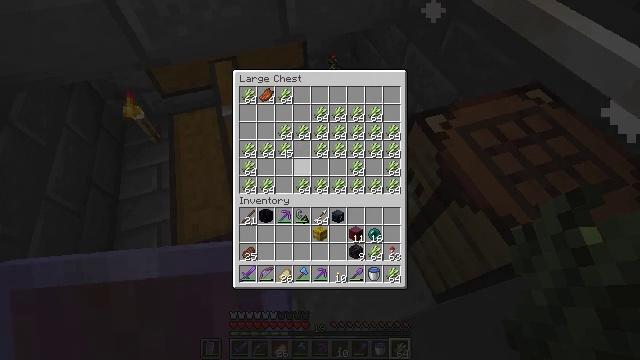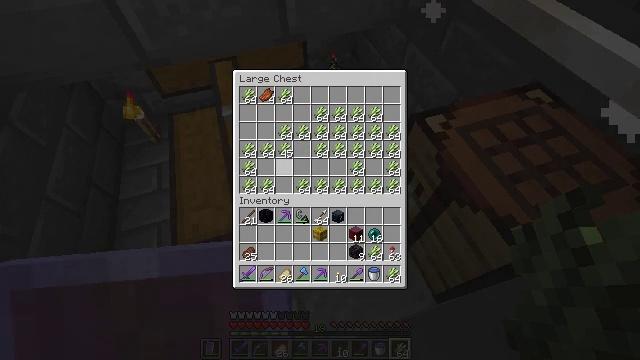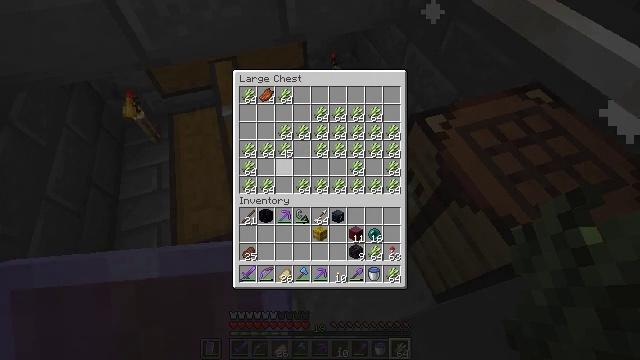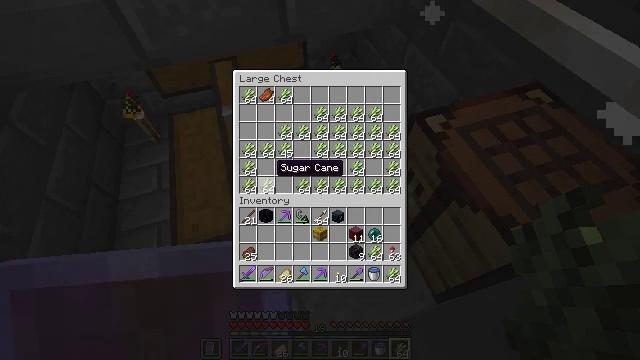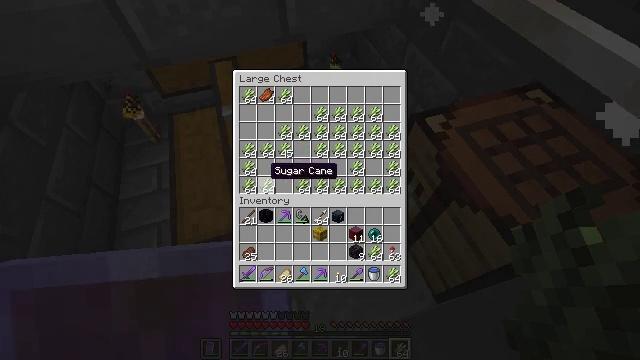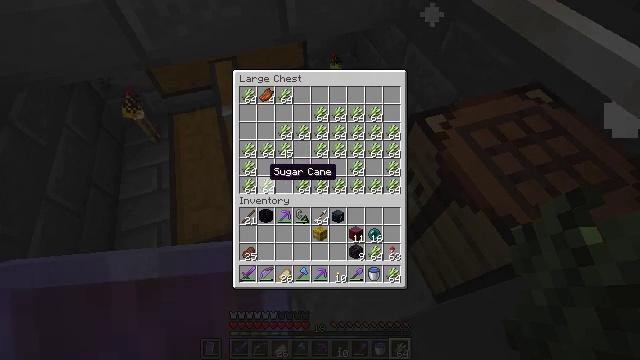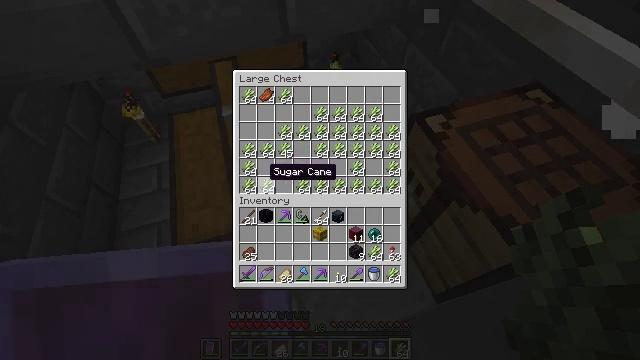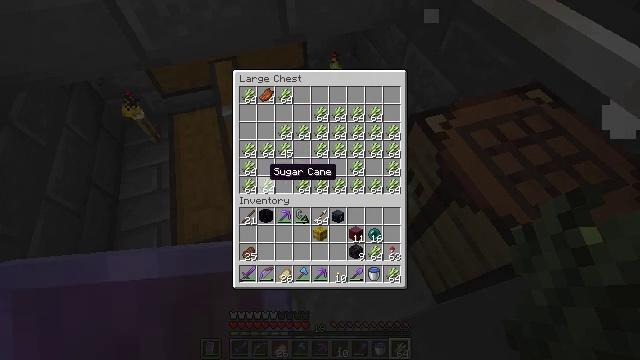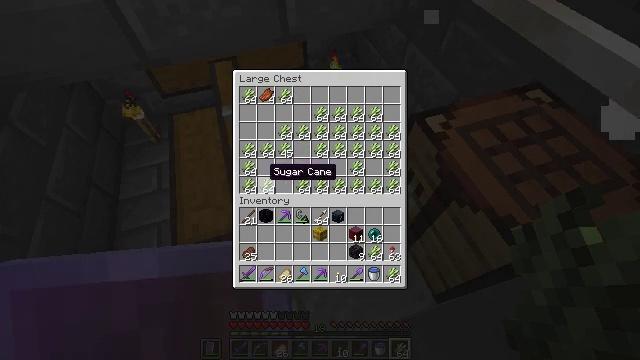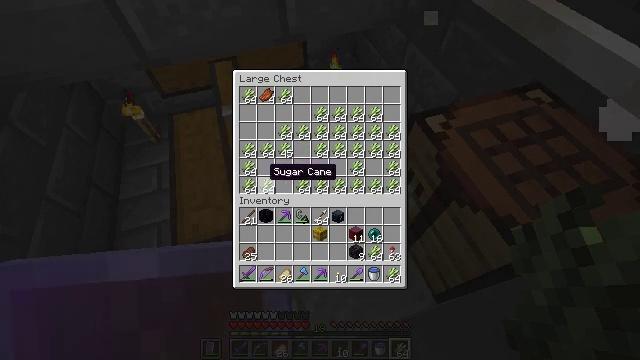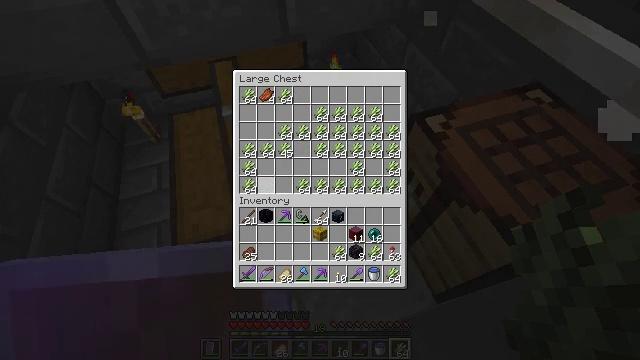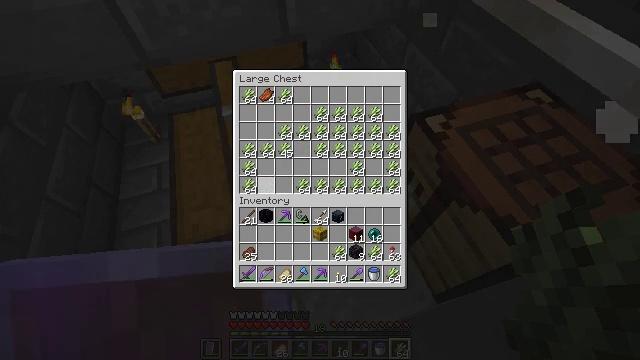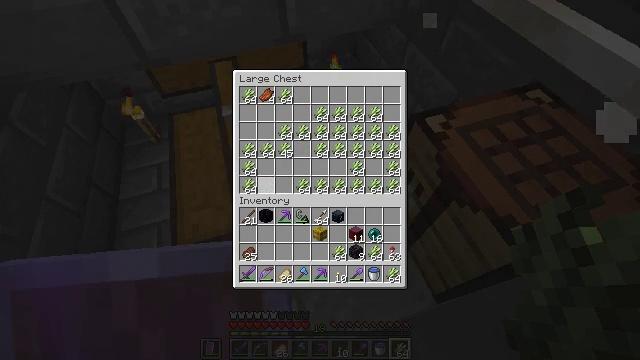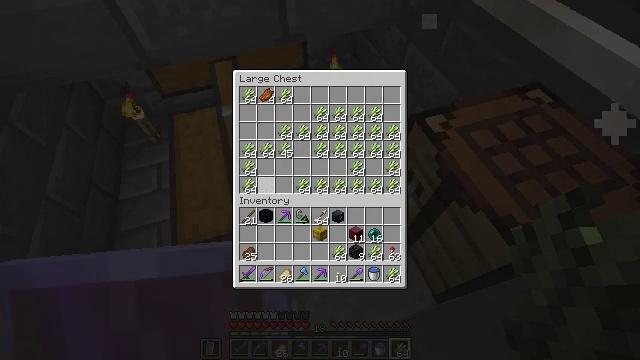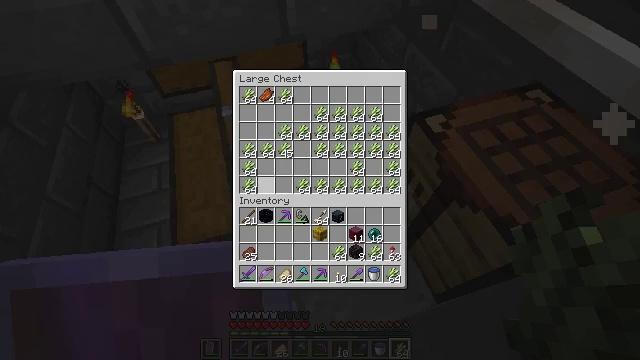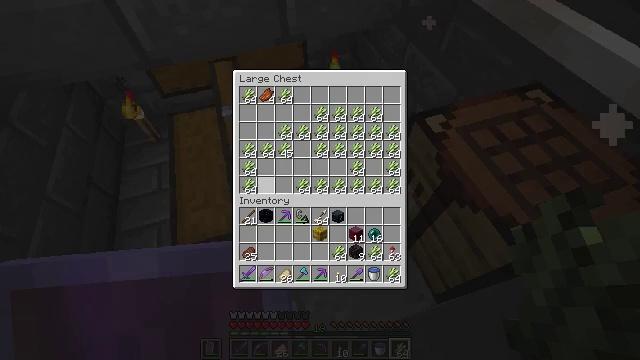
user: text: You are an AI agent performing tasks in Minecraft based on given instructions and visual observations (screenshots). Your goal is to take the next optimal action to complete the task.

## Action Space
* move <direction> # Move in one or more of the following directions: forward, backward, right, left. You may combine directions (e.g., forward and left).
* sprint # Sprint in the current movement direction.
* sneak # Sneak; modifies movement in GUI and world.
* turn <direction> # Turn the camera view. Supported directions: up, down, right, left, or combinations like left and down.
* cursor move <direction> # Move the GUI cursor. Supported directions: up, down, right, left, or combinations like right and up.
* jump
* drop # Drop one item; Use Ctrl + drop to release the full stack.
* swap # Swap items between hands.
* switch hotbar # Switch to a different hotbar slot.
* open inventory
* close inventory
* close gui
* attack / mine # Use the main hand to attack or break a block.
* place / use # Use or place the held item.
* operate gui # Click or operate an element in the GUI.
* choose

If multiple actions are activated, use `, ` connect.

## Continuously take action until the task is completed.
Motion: motion action
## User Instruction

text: In the crafting table, craft some paper.
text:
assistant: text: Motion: no_op
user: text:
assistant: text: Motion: sneak
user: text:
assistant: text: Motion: sneak, turn left and down
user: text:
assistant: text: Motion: sneak
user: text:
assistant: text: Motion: sneak
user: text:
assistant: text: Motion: sneak
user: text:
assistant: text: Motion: sneak
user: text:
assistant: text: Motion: sneak
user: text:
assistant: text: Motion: sneak
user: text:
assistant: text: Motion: sneak, attack / mine
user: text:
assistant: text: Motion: sneak, attack / mine
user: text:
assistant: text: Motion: sneak, attack / mine
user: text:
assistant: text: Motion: sneak
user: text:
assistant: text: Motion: no_op
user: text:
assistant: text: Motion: no_op
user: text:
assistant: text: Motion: no_op
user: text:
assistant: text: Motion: no_op
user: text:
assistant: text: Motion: no_op
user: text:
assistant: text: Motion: no_op
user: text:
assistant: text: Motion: no_op
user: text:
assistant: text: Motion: no_op
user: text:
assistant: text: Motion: turn right
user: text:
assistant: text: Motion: turn right and up
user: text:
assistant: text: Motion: turn right and up
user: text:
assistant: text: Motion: turn right
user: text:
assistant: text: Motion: turn right and up
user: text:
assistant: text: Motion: no_op
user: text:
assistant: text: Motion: no_op
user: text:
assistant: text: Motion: no_op
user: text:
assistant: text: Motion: use / place